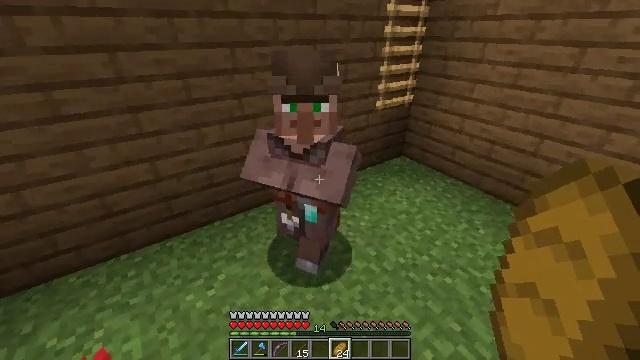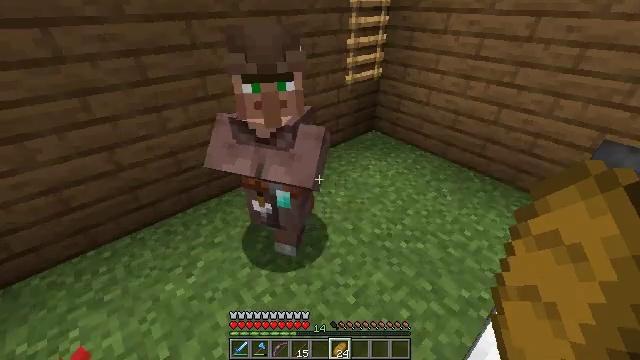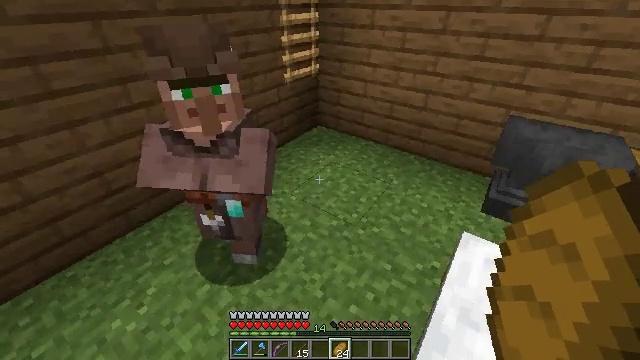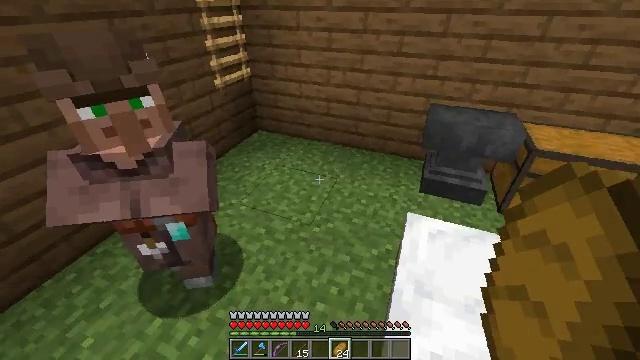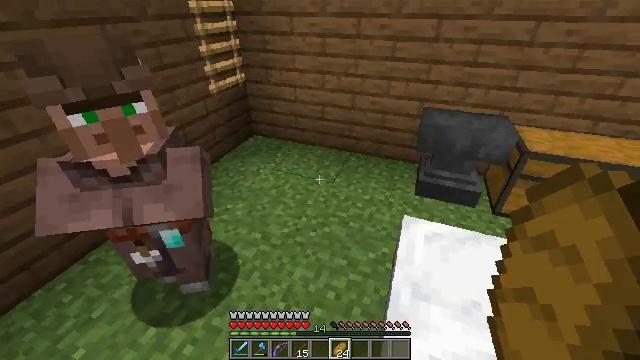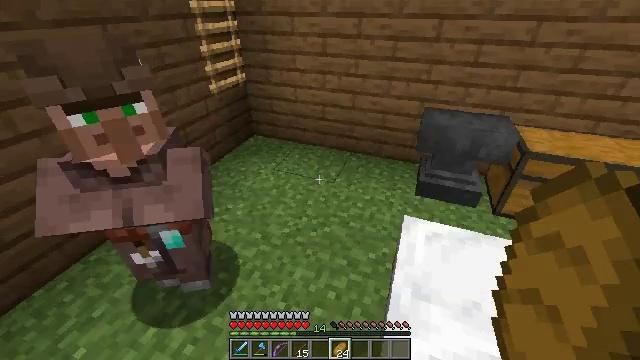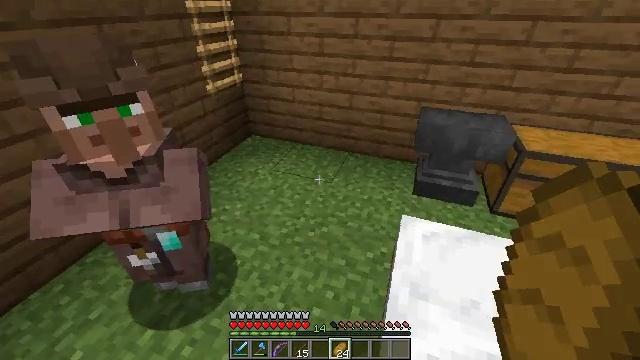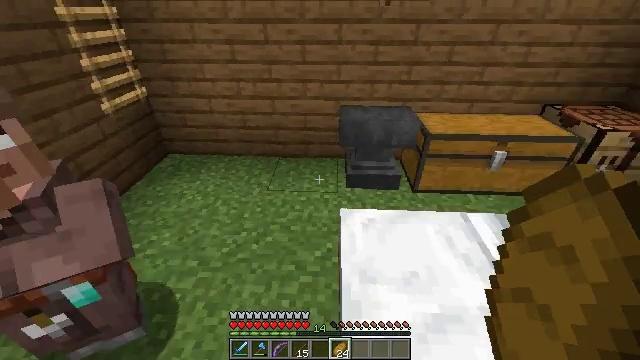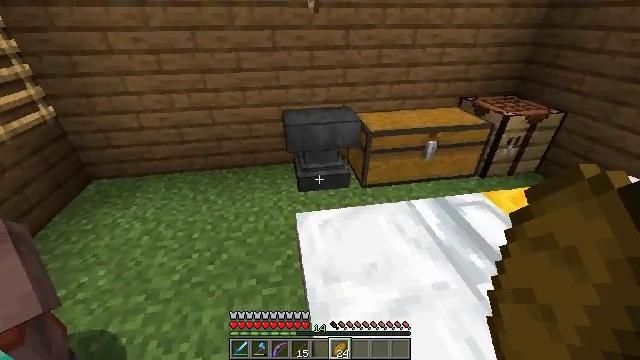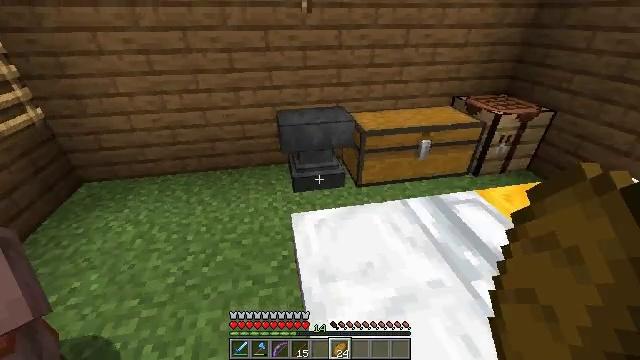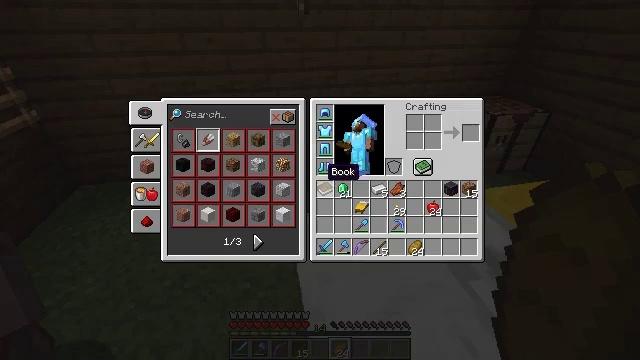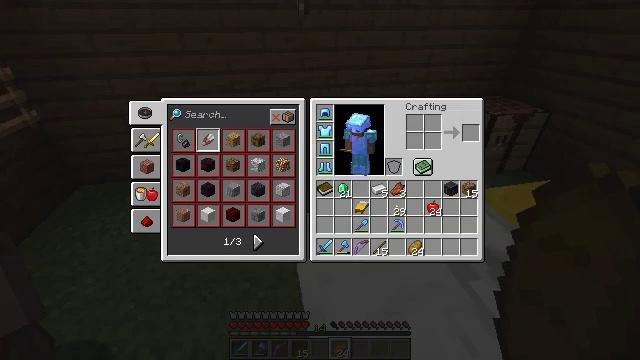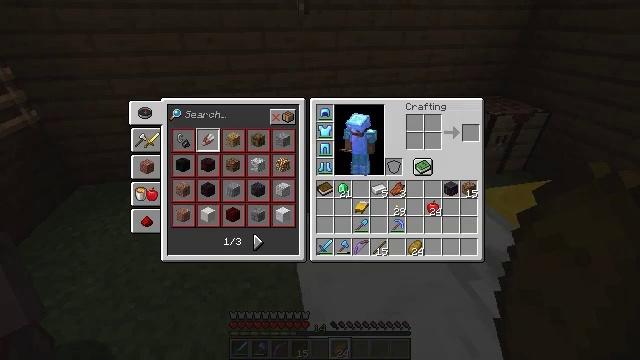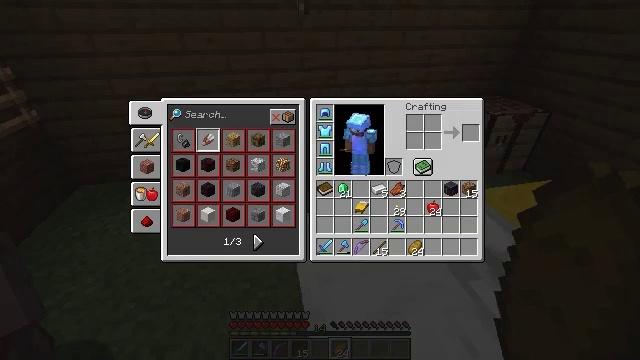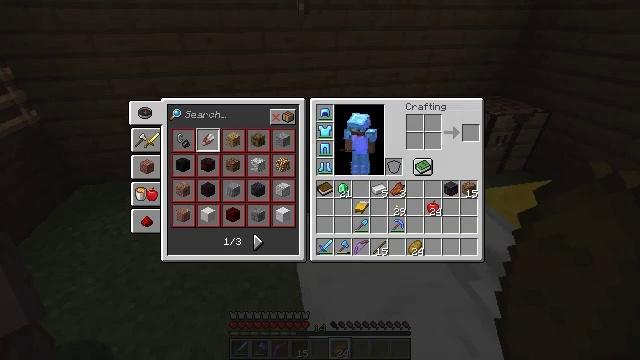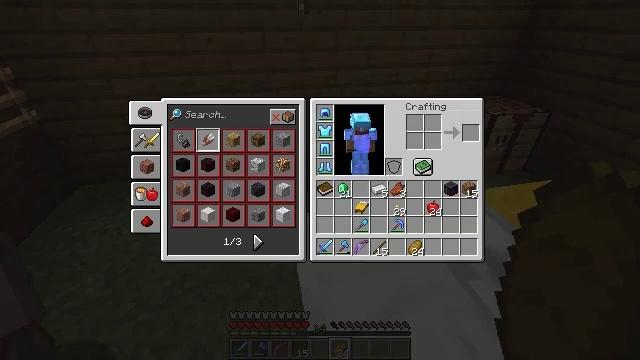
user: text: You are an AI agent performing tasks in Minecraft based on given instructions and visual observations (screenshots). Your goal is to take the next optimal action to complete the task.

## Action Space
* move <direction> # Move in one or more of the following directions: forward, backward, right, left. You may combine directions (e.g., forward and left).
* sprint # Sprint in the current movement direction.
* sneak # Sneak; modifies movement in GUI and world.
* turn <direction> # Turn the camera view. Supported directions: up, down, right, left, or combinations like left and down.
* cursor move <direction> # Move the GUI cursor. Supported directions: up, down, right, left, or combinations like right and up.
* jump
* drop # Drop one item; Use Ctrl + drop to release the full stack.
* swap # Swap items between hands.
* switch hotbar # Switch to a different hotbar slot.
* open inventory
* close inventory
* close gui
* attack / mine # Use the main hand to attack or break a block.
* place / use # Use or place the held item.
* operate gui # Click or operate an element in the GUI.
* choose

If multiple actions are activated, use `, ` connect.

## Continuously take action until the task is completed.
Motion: motion action
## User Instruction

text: Put ingredients in the crafting grid to get a cookie.
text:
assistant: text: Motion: turn right and down
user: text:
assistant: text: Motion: turn right
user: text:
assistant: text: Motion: turn right
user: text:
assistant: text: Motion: turn right
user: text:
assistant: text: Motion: no_op
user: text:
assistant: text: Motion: no_op
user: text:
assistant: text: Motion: turn right
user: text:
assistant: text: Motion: turn right and up
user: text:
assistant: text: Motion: turn right
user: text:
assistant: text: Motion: open inventory
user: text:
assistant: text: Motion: open inventory
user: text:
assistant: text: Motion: open inventory
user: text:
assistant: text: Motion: cursor move right
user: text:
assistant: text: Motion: cursor move right and up
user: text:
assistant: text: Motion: cursor move right and up
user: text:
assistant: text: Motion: no_op
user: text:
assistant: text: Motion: no_op
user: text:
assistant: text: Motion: no_op
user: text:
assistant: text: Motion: no_op
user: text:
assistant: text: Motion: no_op
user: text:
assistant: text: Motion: close inventory
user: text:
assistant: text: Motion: turn right, close inventory
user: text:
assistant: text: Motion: turn right, close inventory
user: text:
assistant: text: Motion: turn right
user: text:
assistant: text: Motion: move forward
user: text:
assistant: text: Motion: move forward, turn up
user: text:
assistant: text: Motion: move forward and move left, turn right and up
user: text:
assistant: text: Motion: move forward and move left, turn right and up
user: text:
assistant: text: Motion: move forward and move left, turn right
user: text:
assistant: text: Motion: move forward and move left